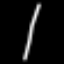
Label: line